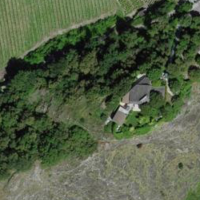
EUNIS habitat code: 40
Species observed at this site:
Opuntia humifusa